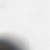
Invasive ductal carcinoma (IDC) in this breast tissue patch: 0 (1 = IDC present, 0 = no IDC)